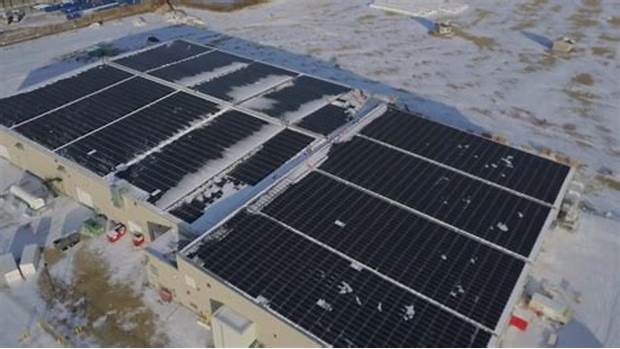
Label: Snow-Covered